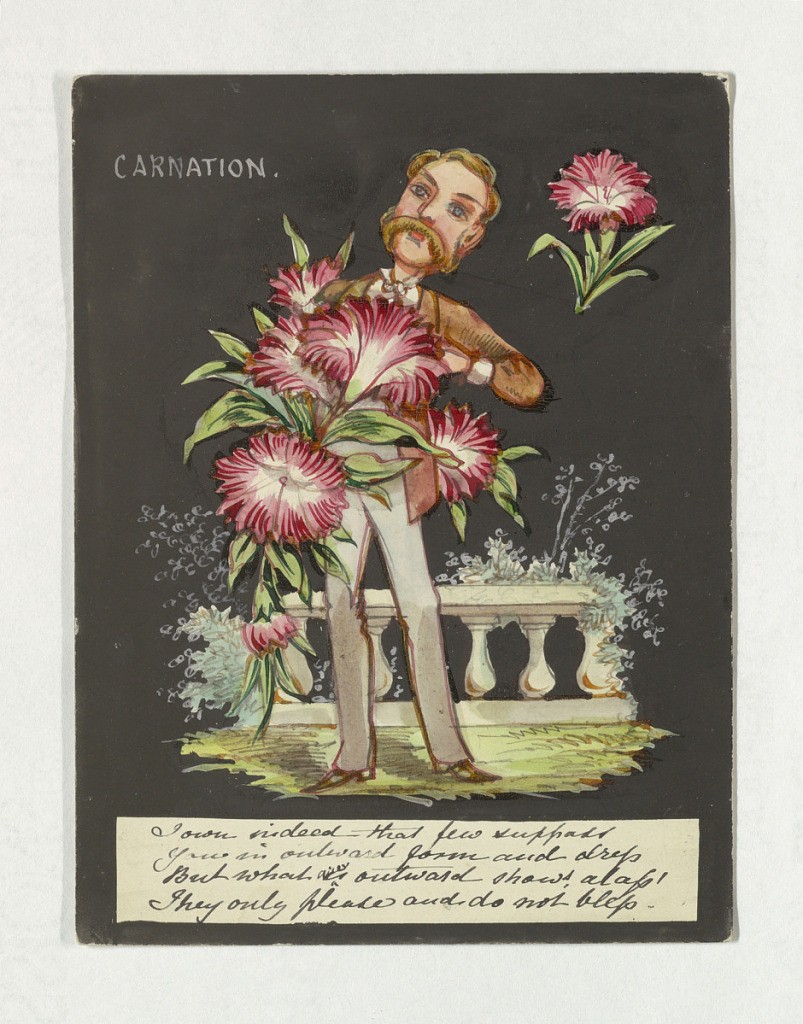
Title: Friendship Greeting, Carnation
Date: ca. 1890
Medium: Graphite, brush and watercolor, brush and oil paint on cardboard
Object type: Greeting Card
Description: Standing man with carnations before him, Four-line verse; below, at top left: "Carnation".